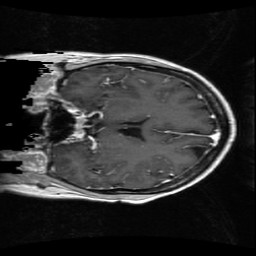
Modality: T1w
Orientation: coronal
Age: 52
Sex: female
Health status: ill